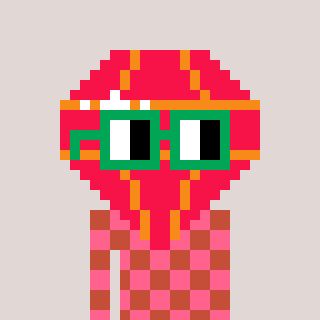
a pixel art character with square green glasses, a red diamond-shaped head and a rust-colored body on a warm background